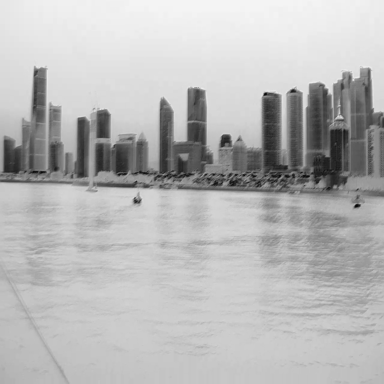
There is a sailboat in the infrared image.